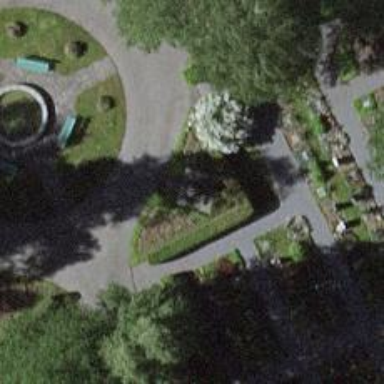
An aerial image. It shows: Stele war memorial which is of historic significance.